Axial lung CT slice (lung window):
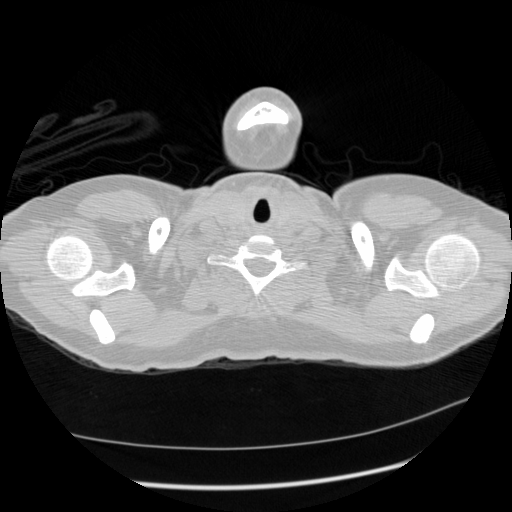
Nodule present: no